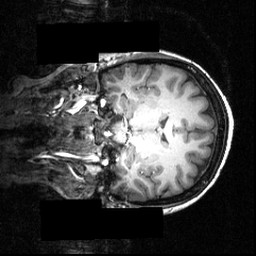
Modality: T1w
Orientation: coronal
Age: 26
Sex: female
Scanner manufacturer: siemens
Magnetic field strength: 3.951 T
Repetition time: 1.5 s
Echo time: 0.00335 s